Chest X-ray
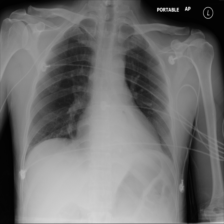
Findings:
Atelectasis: negative
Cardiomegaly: negative
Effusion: negative
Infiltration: negative
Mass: negative
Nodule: negative
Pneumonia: negative
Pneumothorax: negative
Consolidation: negative
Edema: negative
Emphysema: negative
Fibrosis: negative
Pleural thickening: negative
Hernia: negative